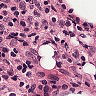
Metastatic tissue present: no